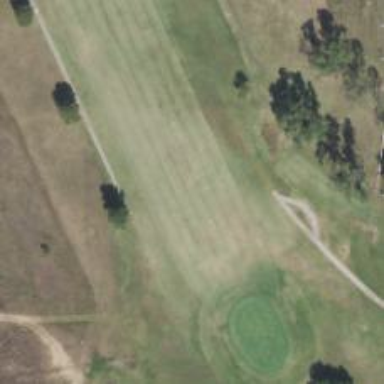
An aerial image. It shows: View of golf hole.